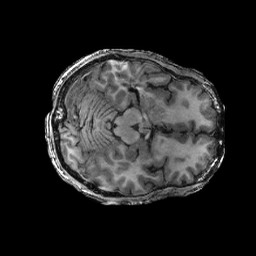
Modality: T1w
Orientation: axial
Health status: ill
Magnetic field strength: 3 T